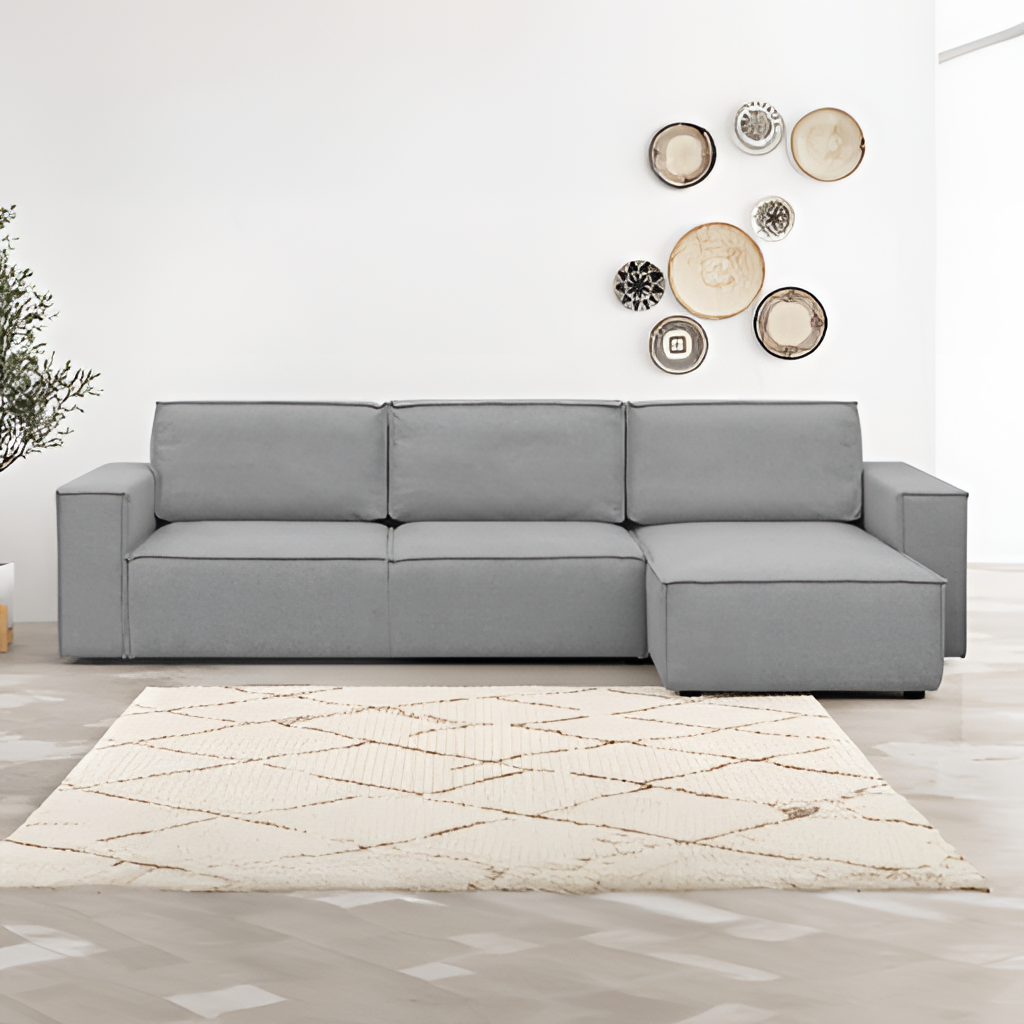
gray fabric sectional sofa, living room, paint wallpaper, with solid pattern, modern, wood flooring, with plank pattern